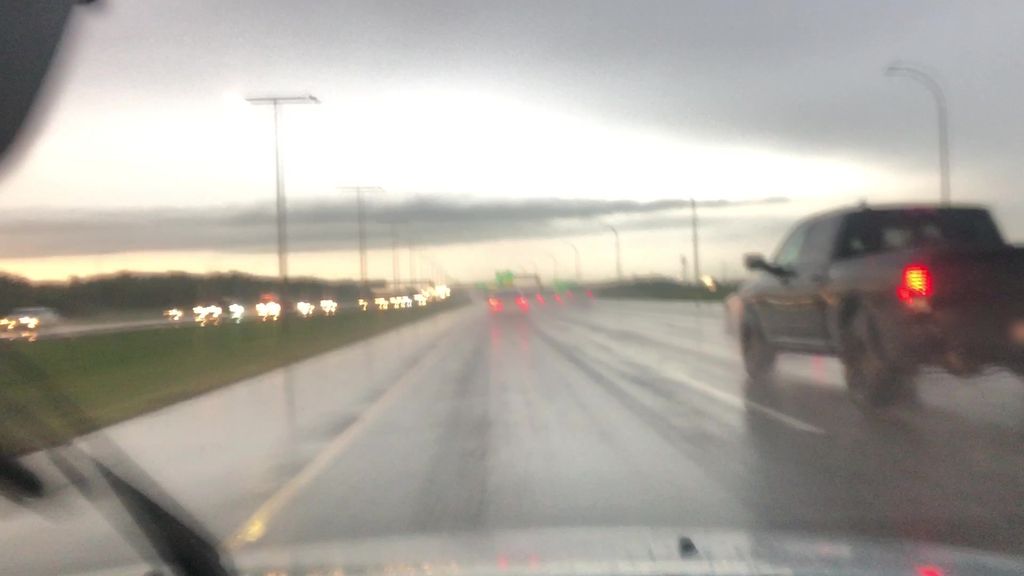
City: edmonton